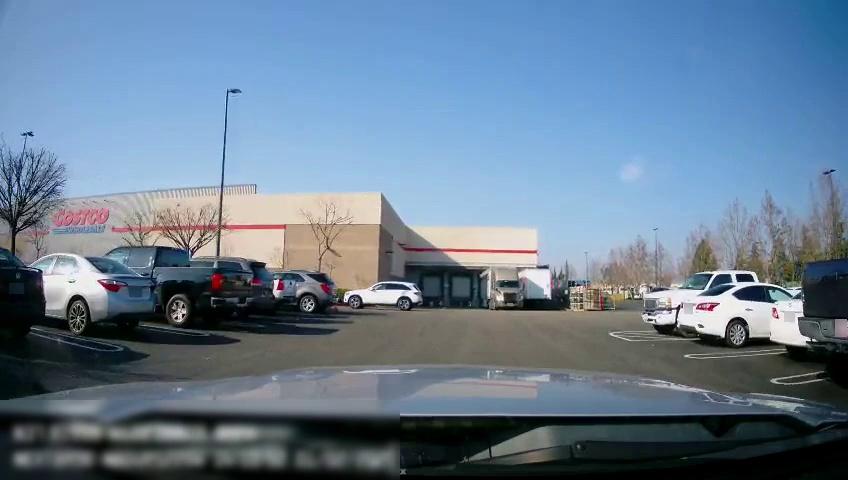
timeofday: Day
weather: Sunny
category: Drivable Space
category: Vehicles | Truck
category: Vehicles | SUV
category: Vehicles | Truck
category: Vehicles | Car
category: Vehicles | Car
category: Vehicles | Truck
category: Vehicles | Truck
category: Vehicles | Car
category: Vehicles | Car
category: Vehicles | Truck
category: Vehicles | SUV
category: Vehicles | Truck
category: Vehicles | SUV